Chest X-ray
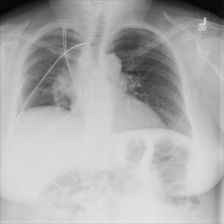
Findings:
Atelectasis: negative
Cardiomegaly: negative
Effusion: negative
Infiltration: negative
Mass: negative
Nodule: negative
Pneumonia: negative
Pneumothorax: negative
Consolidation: negative
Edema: negative
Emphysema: negative
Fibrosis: negative
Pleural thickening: positive
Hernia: negative